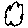
Label: cloud